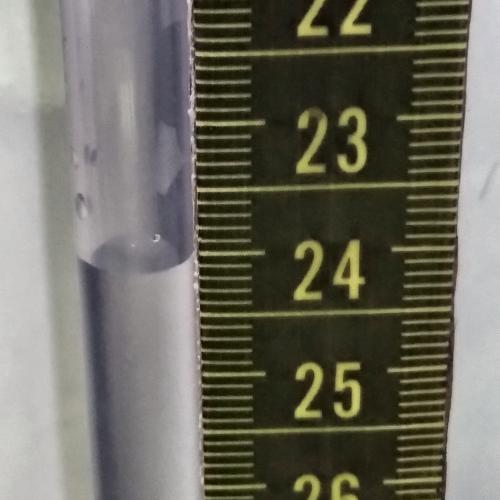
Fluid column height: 24.0 cm